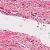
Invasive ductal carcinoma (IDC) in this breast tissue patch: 0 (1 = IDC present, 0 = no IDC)